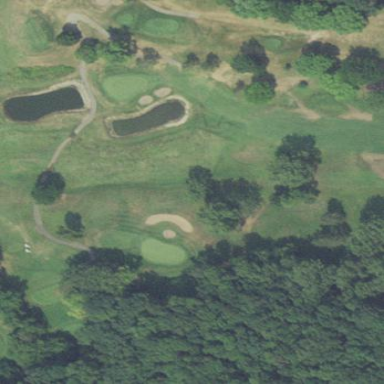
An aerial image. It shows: Rough area on grassy golf course.